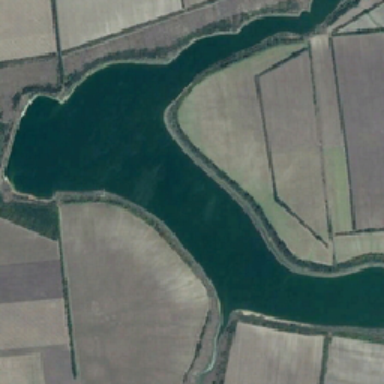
Some green trees and yellow farmland are on both sides of the curved river .